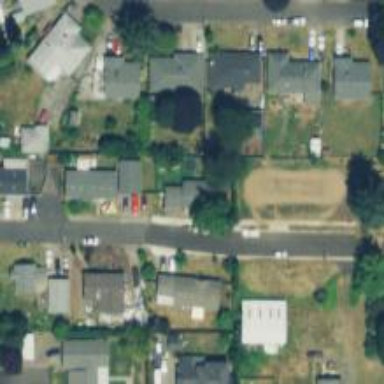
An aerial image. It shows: Residential road with sidewalk on the left.